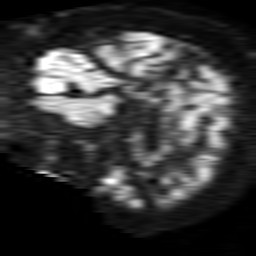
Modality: TRACE
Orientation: sagittal
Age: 79
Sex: male
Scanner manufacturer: philips
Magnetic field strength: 1.5 T
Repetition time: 3.531 s
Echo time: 0.06922 s